A time-domain waveform of one vibration snapshot from a rolling-element bearing is shown. What is the most likely bearing condition (normal, inner_race, outer_race, ball)?
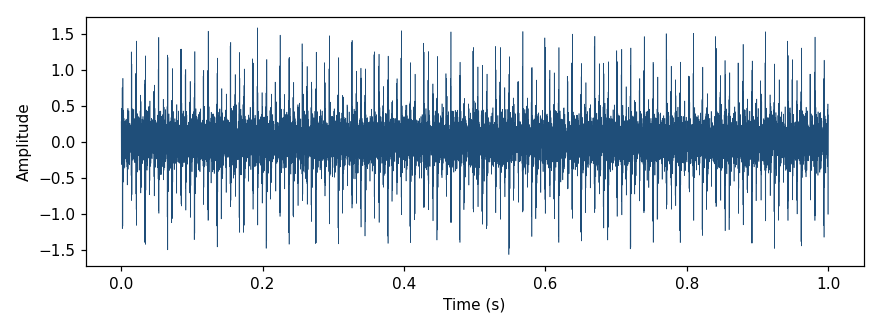
Answer: inner_race